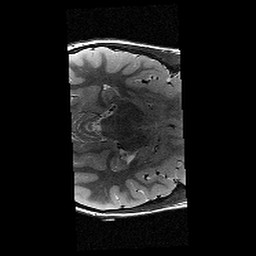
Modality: T2w
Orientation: axial
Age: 9
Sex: female
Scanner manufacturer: siemens
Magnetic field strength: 3 T
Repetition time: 9.23 s
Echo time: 0.067 s